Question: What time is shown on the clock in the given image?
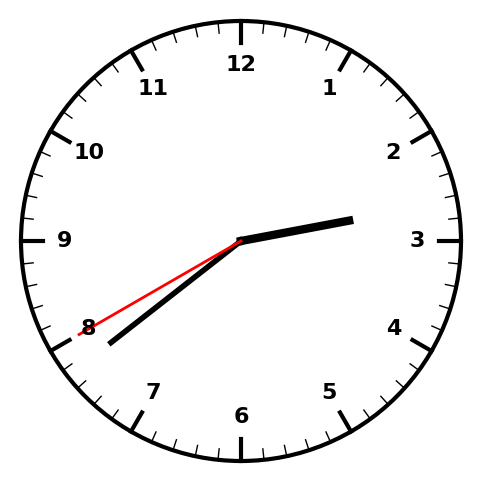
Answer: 02:38:40